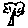
Label: tree